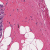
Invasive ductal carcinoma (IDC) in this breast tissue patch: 0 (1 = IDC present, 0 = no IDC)